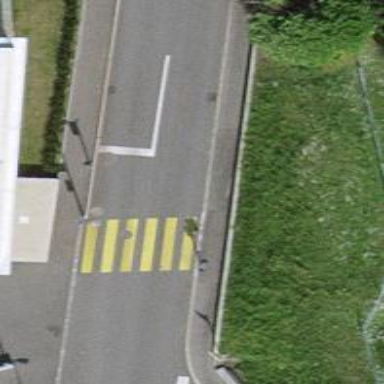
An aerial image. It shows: Crossing with traffic signals.